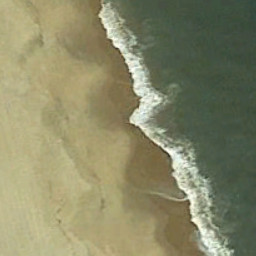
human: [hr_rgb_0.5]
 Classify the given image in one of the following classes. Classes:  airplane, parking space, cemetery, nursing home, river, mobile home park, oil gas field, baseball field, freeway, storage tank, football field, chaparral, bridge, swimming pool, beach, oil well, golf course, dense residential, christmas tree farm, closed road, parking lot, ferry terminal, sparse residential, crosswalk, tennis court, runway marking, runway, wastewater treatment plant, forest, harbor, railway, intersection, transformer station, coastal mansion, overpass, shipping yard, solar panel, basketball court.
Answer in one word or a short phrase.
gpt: beach